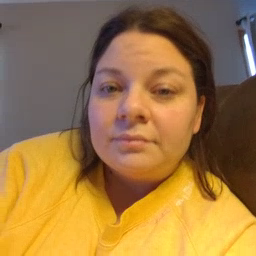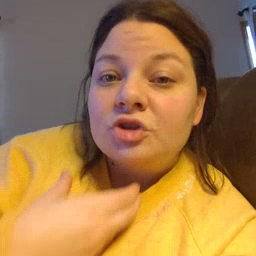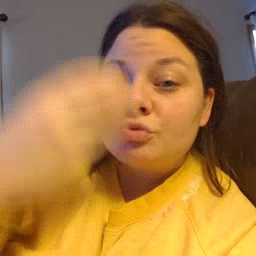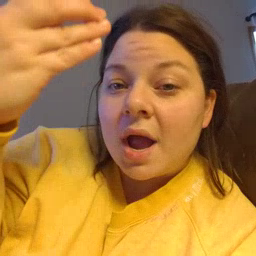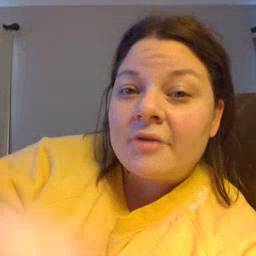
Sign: giraffe